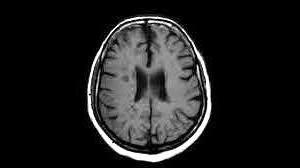
Label: notumor